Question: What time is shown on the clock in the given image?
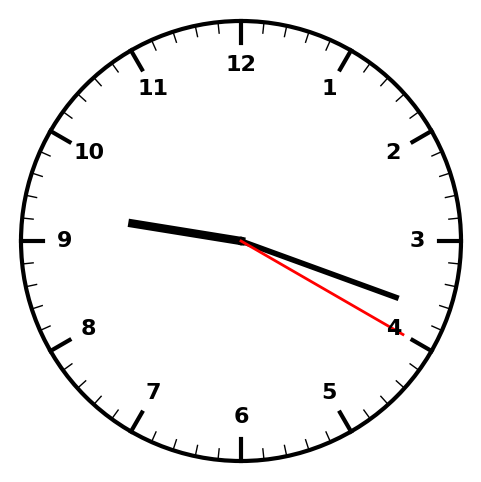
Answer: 09:18:20